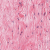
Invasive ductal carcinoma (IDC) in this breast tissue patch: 0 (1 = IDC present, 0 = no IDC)